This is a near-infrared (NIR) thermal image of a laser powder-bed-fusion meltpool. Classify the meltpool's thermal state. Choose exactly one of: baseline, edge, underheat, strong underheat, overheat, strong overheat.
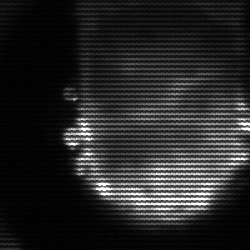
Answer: baseline